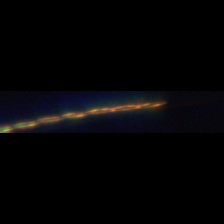
Taxon: Psuedo-nitzschia
Group: Diatoms